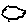
Label: cloud